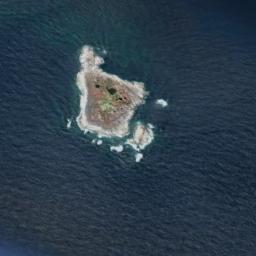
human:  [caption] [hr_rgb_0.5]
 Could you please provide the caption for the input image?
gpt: The stone island is surrounded by deep blue waters .

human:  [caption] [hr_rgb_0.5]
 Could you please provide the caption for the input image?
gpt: The island on the right is the largest .

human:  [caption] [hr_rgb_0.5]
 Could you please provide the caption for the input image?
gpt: The land on the island is uneven .

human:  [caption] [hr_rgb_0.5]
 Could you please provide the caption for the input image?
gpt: The yellow-brown island, Which is approximately square in shape, Is surrounded by blue sea water  There is a white sand beach around the island, And there are some small islands next to it .

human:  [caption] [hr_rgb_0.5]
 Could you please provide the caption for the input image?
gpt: The brown island with some white rocks is surrounded by blue water .